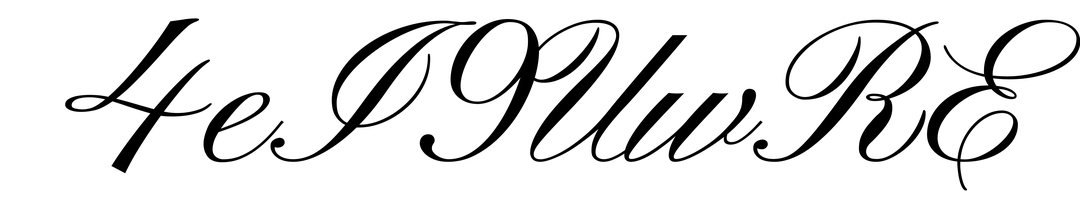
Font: PinyonScript-Regular